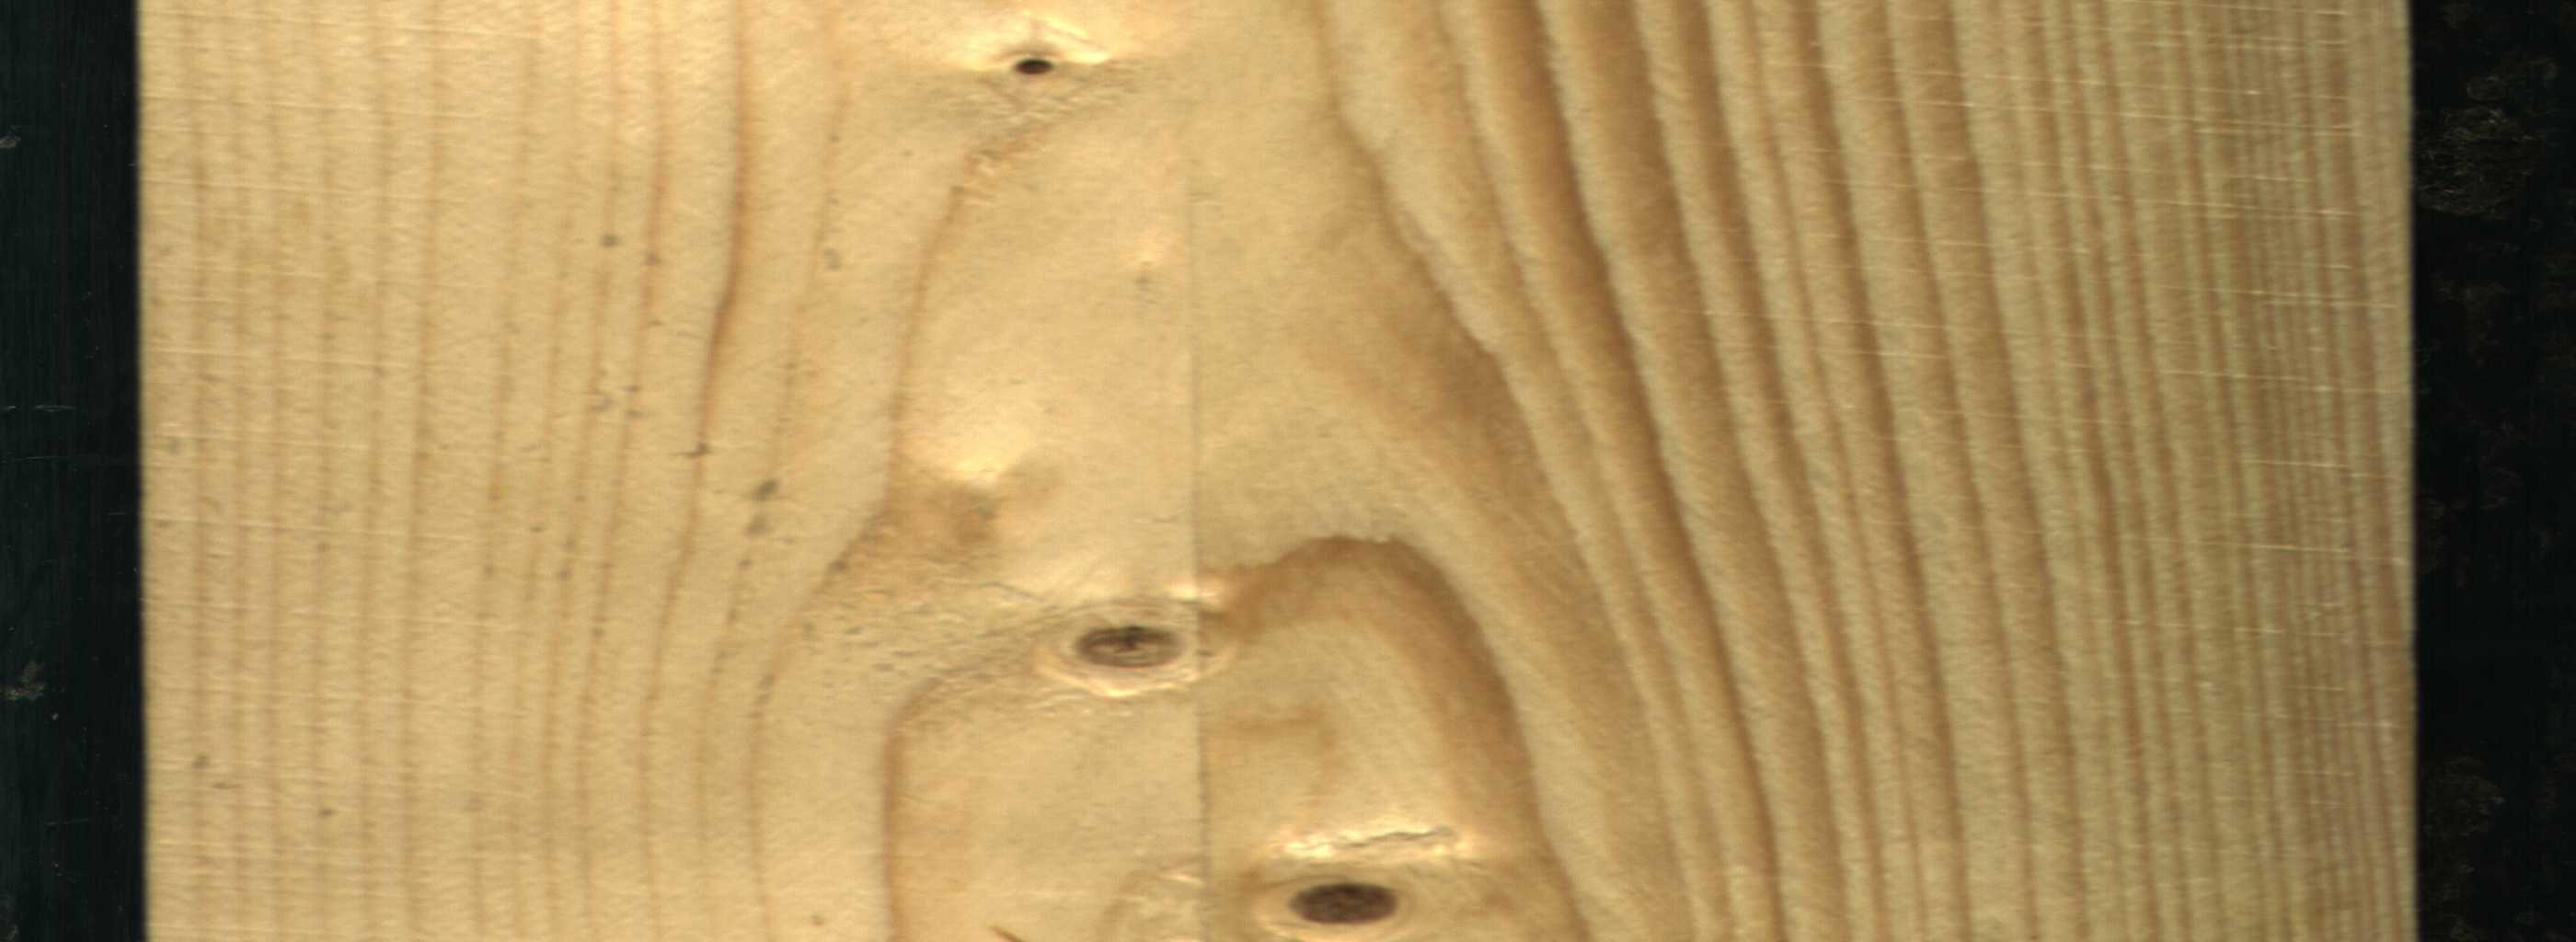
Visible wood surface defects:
Dead_Knot
Live_Knot
Live_Knot